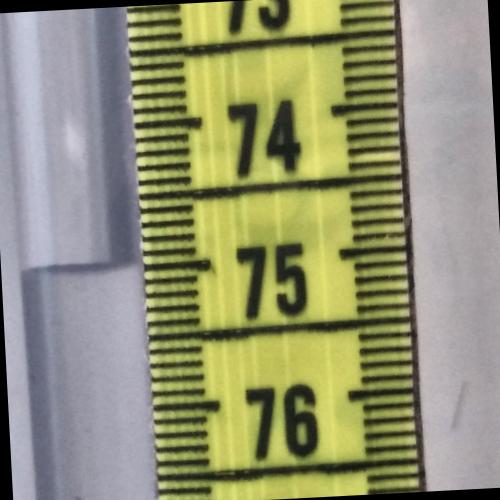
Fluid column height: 75.0 cm